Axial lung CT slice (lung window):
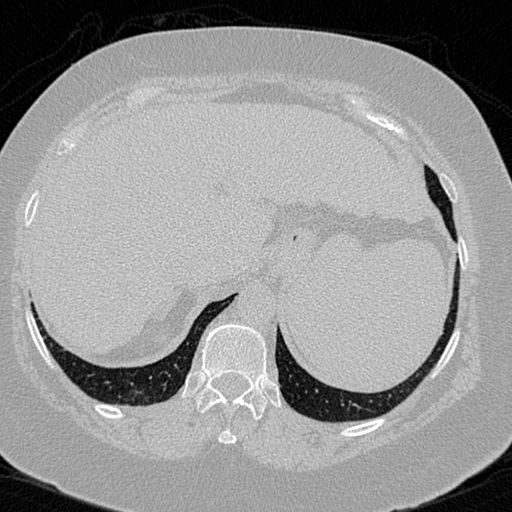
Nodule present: no